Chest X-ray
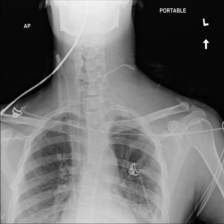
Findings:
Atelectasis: negative
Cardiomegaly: negative
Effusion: negative
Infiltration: negative
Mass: negative
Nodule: negative
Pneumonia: negative
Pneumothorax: negative
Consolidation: negative
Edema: negative
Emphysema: negative
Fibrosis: negative
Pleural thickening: positive
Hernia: negative